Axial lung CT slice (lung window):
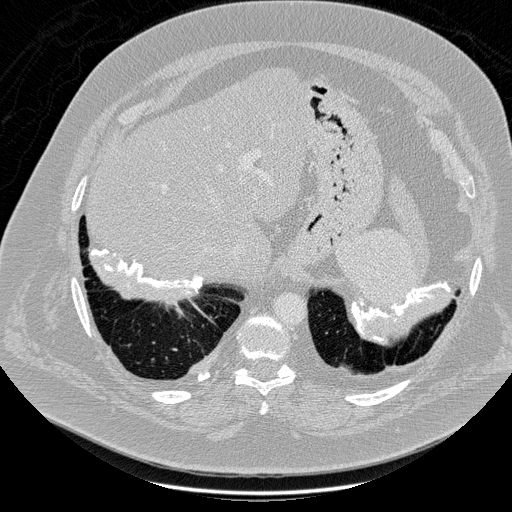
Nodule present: no